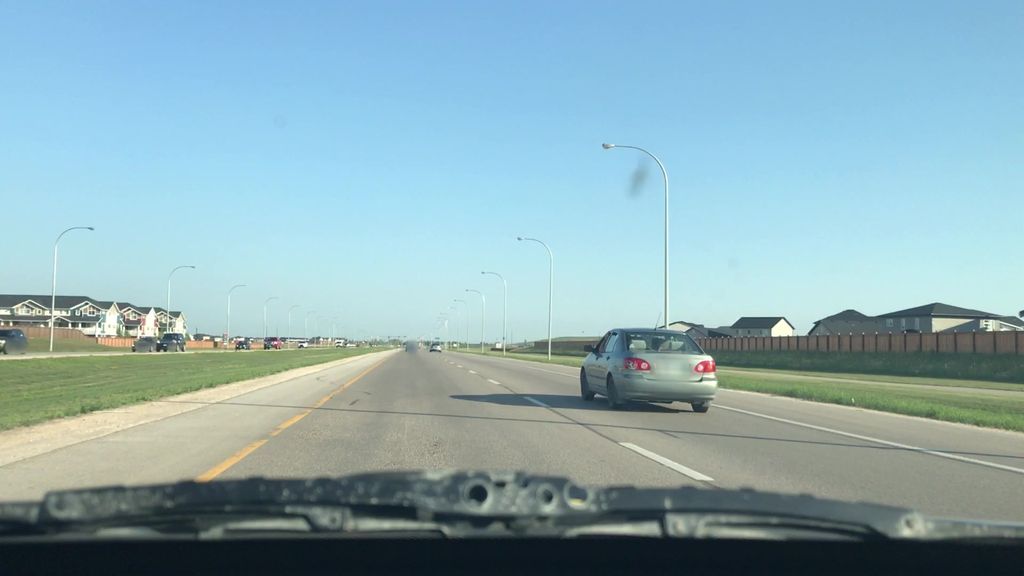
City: winnipeg